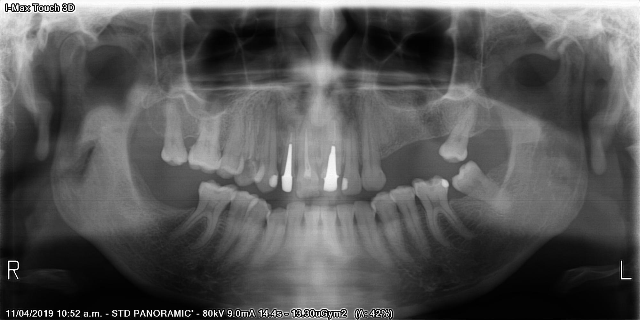
adult